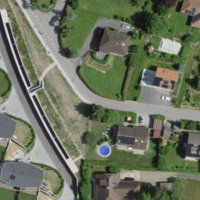
EUNIS habitat code: 55
Species observed at this site:
Bufo bufo
Tussilago farfara